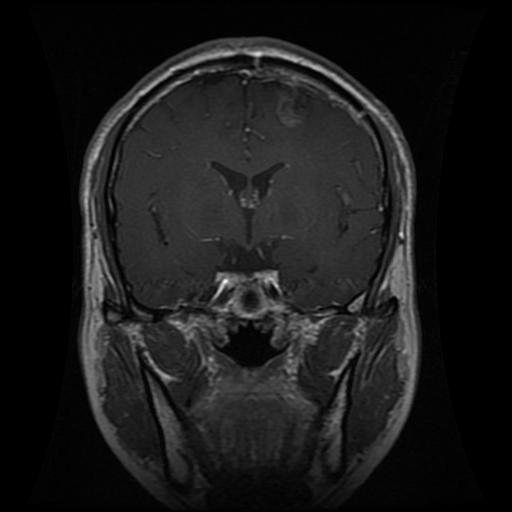
Label: glioma